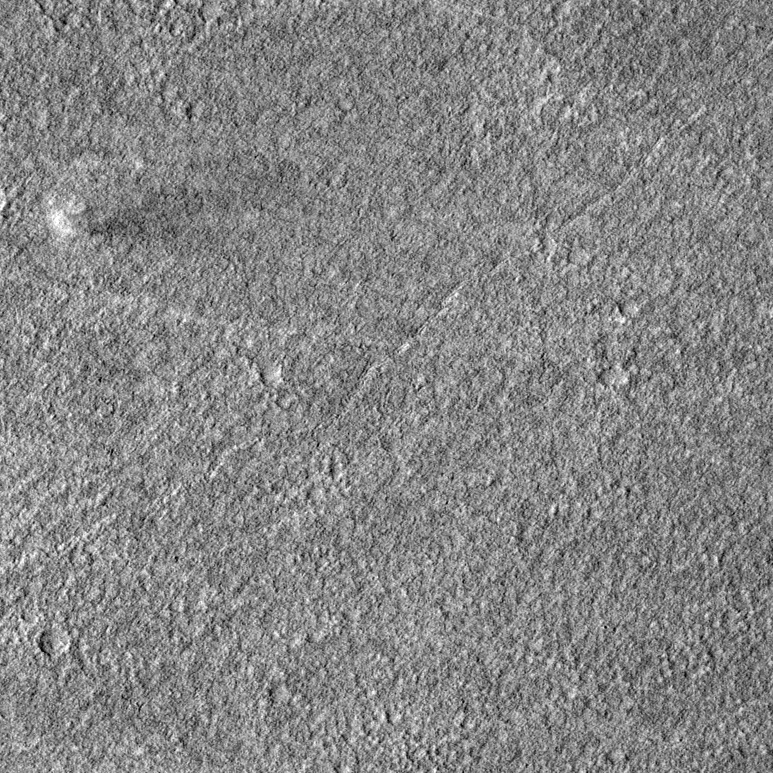
Label: dustdevil